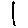
Label: flower